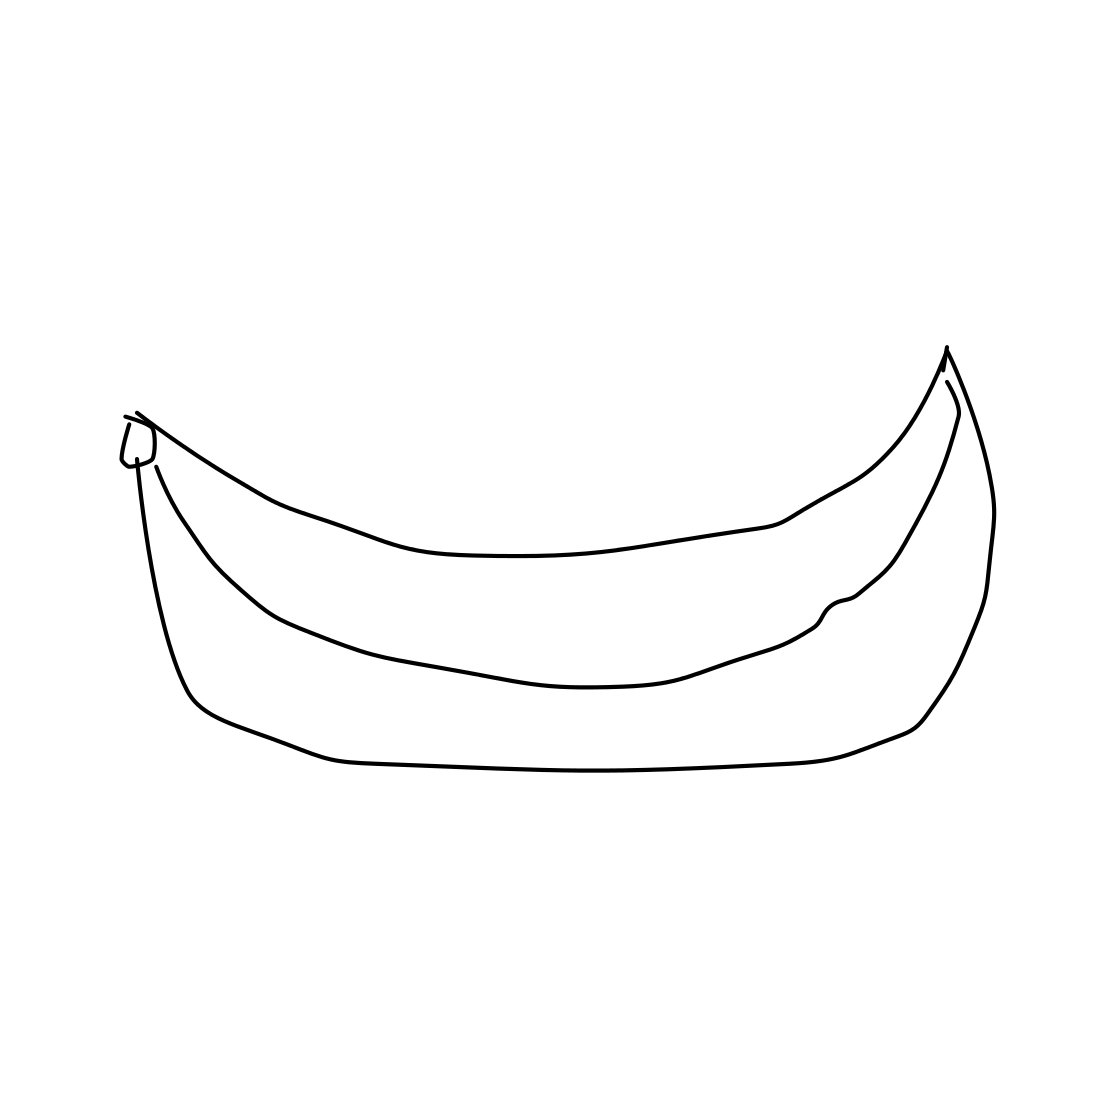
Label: banana